Question: Okay so I have been having a lot of issues with debugging. I'm using VS2013 Pro and Windows 8.1. Both are up to date. The issue is, when I start debugging, half the time it throws this error:
> An unhandled exception of type 'System.AccessViolationException'
occurred in System.Windows.Forms.dllAdditional information: Attempted to read or write protected memory.
This is often an indication that other memory is corrupt.
Its not my code's fault either. I made a simple test as an example below. Note that I am not referencing System.Windows.Forms from this app.
'''
using System;
using System.Collections.Generic;
using System.Linq;
using System.Text;
namespace ConsoleApplication2
{
class Program
{
static void Main(string[] args)
{
List<int> testing = new List<int>();
for(int i =0; i < 50; i++)
{
testing.Add(i);
}
for (int i = 0; i < 50; i++)
{
Console.WriteLine(testing[i].ToString());
}
Console.ReadLine();
}
}
}
'''
I have no idea what's causing this. It will work if I click okay and run it again, most the time. Occasionally I have to do it twice.
Any ideas?
Stack trace:

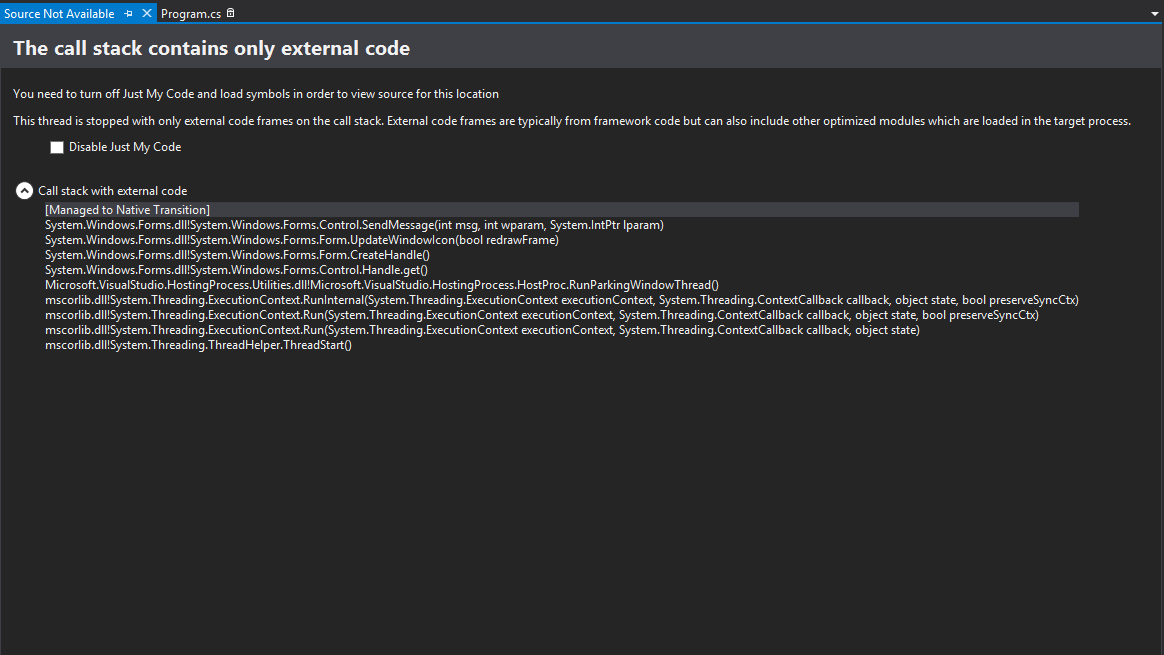
Answer: Changing the Platform Target to x86 works for me, It came to a point that stepping through the code was impossible without the forementioned Exception. I run Win 8.1 64-bit and Visual Studio 2013.